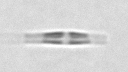
Label: pennate